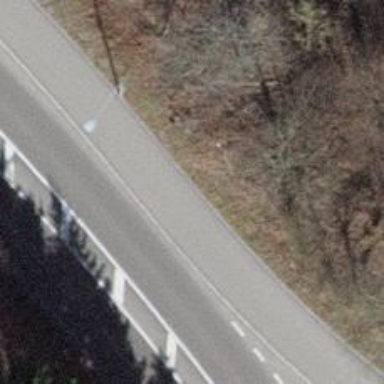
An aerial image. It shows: Asphalt cycleway.